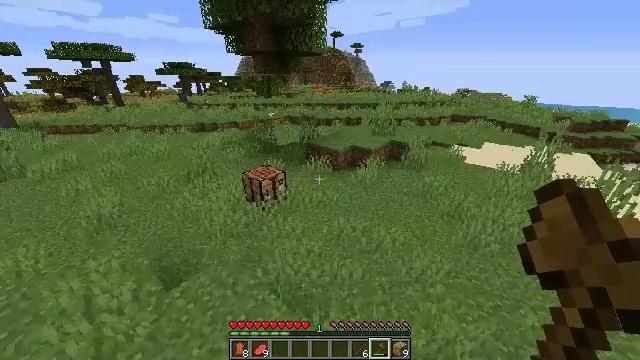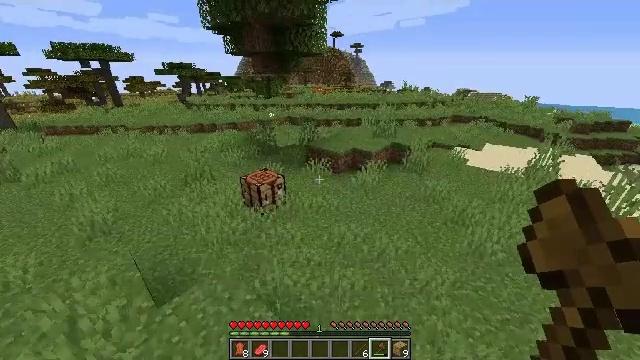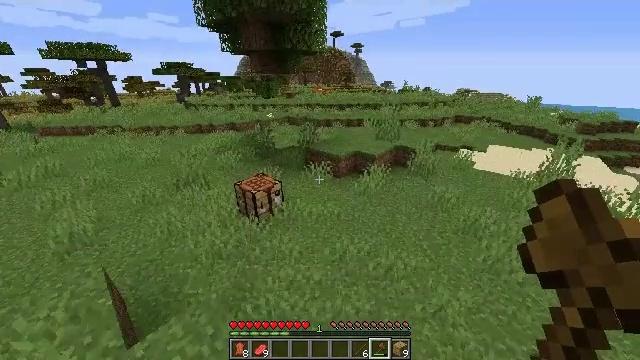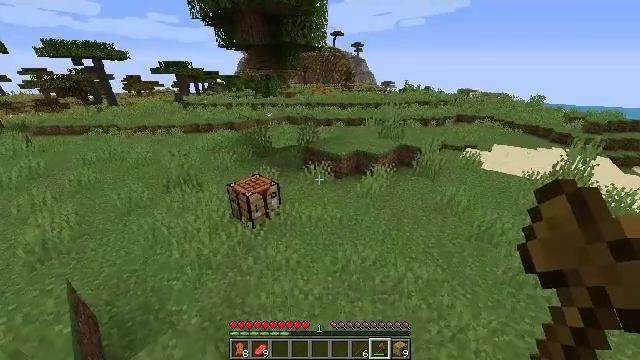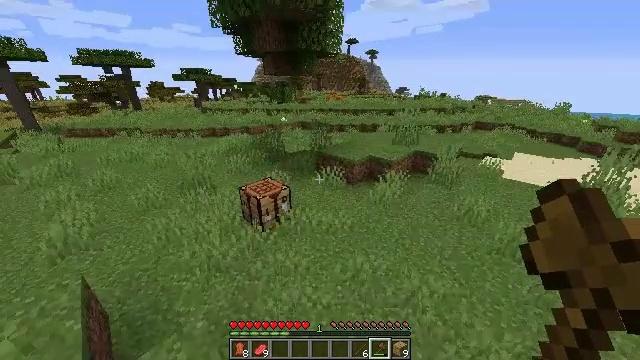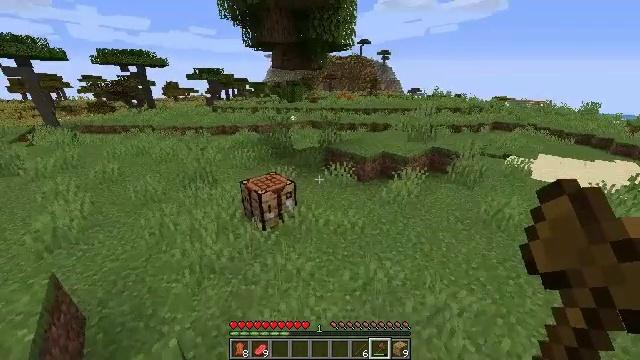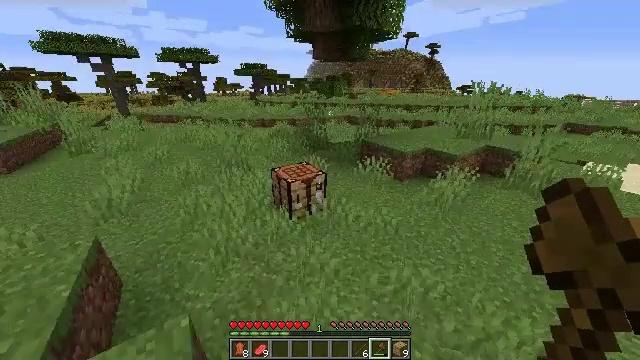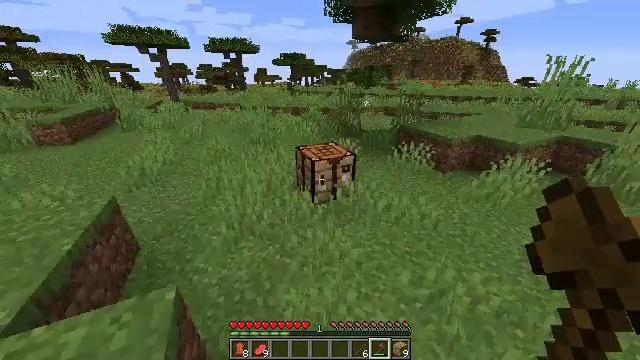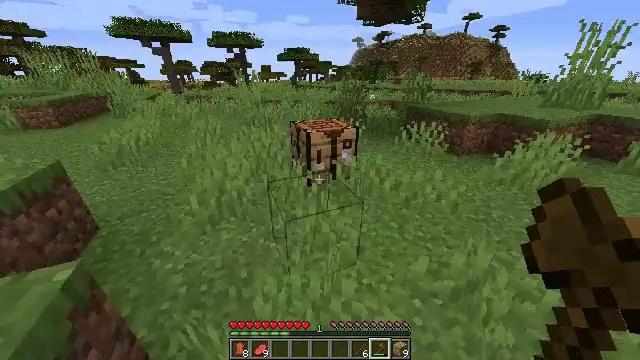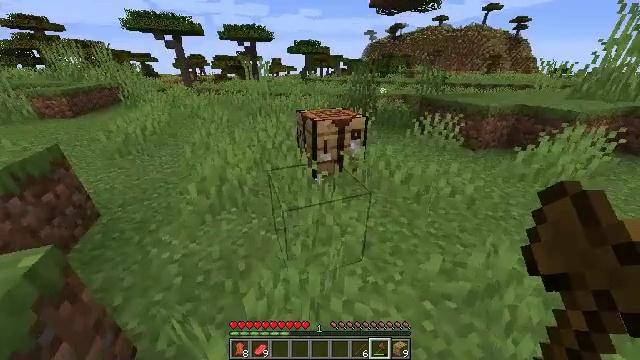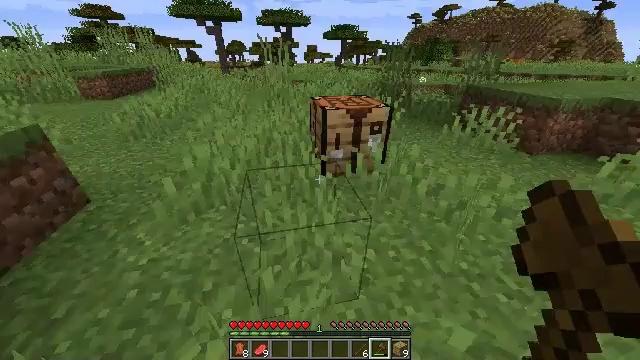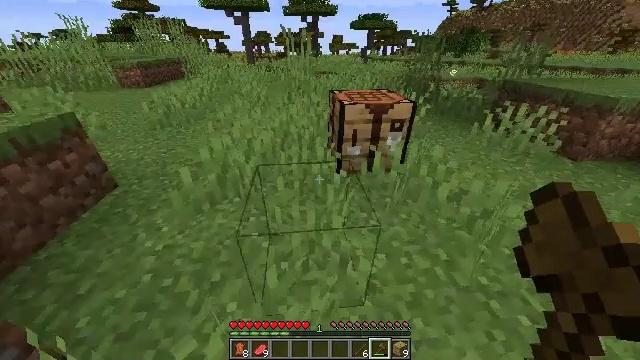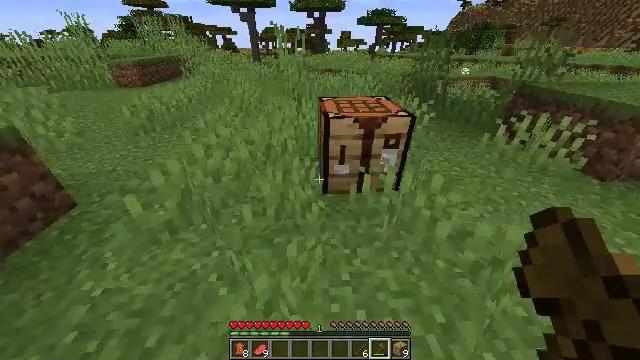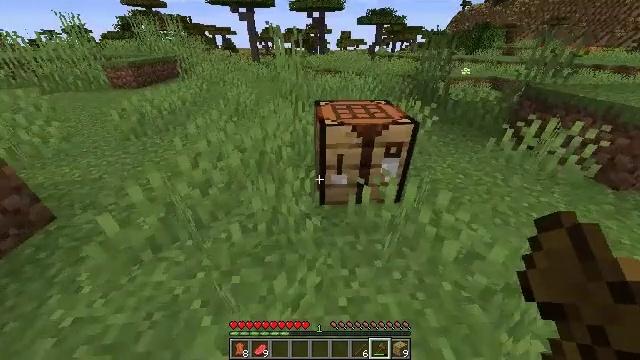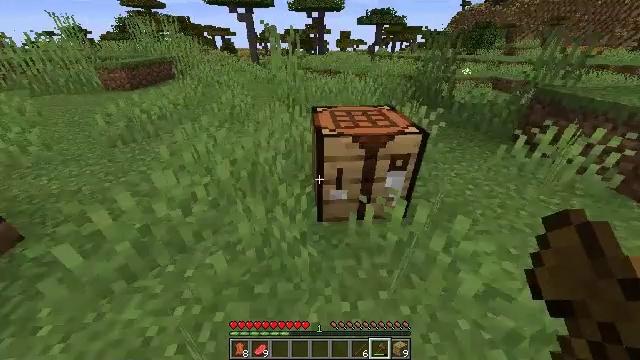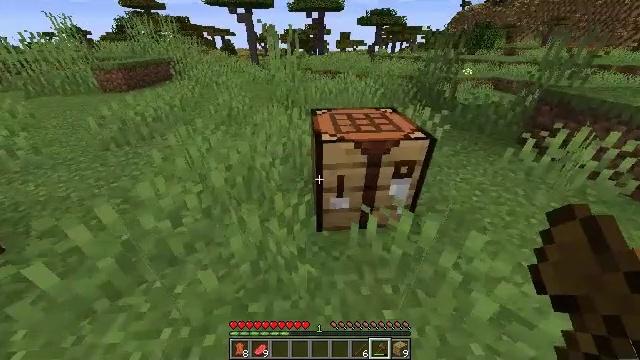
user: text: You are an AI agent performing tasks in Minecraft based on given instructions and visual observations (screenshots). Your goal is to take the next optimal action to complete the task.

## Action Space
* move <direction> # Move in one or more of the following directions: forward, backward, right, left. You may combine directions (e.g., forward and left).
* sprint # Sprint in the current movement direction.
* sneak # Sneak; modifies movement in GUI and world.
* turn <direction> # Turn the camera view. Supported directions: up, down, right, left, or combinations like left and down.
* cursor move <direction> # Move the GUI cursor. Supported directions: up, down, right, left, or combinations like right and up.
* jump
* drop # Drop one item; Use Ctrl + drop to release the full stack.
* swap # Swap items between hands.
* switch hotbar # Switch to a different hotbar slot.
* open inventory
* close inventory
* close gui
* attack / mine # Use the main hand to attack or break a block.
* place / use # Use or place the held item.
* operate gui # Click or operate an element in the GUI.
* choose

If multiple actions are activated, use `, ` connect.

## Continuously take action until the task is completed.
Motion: motion action
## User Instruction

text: Craft a leather chestplate by arranging leather in the crafting table.
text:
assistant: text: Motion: move forward, sprint
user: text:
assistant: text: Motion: move forward, sprint
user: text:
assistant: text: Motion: move forward, sprint
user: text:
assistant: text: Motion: move forward, sprint, turn left and up
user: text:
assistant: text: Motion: move forward, sprint, turn left
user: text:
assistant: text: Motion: move forward, sprint, turn left
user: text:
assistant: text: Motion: move forward, sprint, turn left and down
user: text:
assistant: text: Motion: move forward, sprint, turn left
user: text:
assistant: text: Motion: move forward, sprint, turn left and down
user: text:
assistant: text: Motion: move forward and move right, sprint, turn left and down
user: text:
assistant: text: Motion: move forward and move right, sprint, turn left and down
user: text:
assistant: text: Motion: move forward, sprint, turn left
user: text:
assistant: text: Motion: move forward, sprint
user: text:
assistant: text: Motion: move forward, sprint
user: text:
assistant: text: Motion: move forward
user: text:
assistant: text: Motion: turn right and up
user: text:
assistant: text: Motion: turn right and up
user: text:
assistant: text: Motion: turn right
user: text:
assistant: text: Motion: turn right and down, use / place
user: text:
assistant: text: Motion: turn down, use / place
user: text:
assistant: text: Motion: use / place
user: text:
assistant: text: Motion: no_op
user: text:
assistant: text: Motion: no_op
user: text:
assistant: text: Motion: open gui
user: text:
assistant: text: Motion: cursor move up
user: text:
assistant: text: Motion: no_op
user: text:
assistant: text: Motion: no_op
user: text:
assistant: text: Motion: no_op
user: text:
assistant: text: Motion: no_op
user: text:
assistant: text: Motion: cursor move up